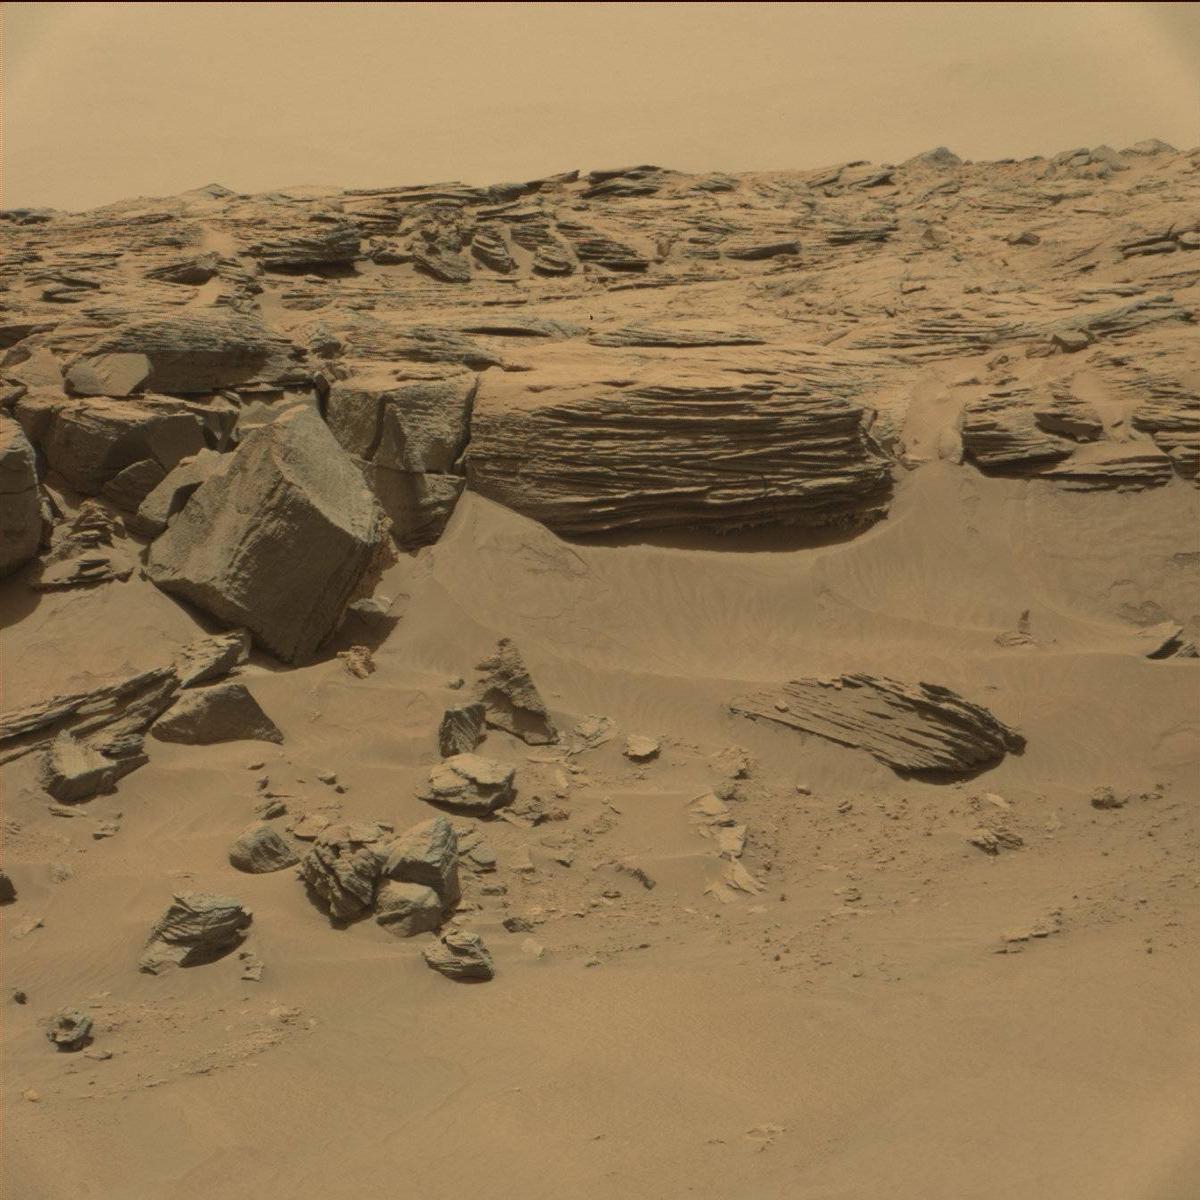
Terrain classes present: Bedrock, Ridge, Sand / Soil